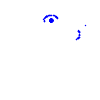
Particle: pion